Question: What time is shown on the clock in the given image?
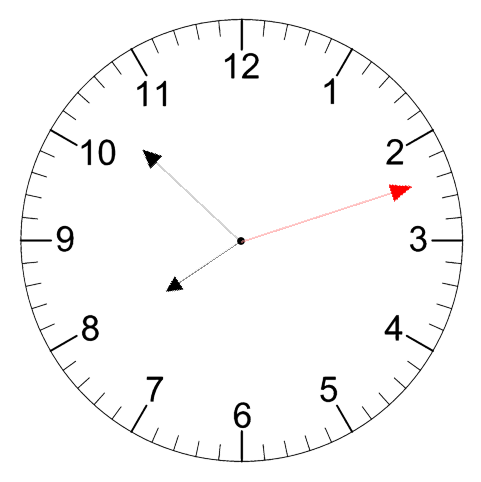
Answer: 07:52:12